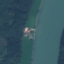
Land use / land cover: River